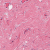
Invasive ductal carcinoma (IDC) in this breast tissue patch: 0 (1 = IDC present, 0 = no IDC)